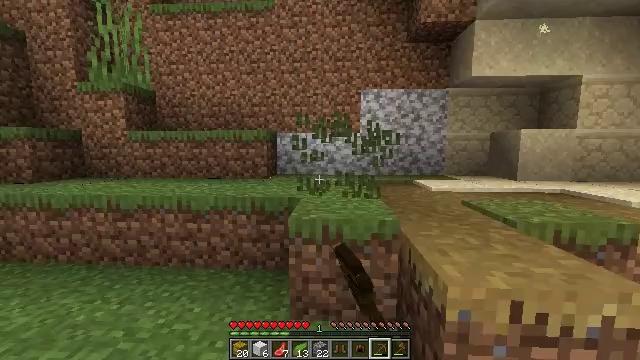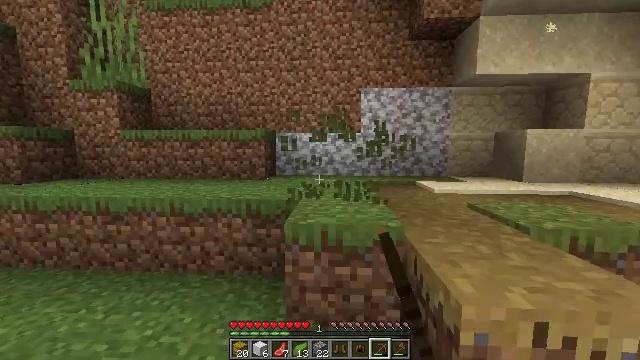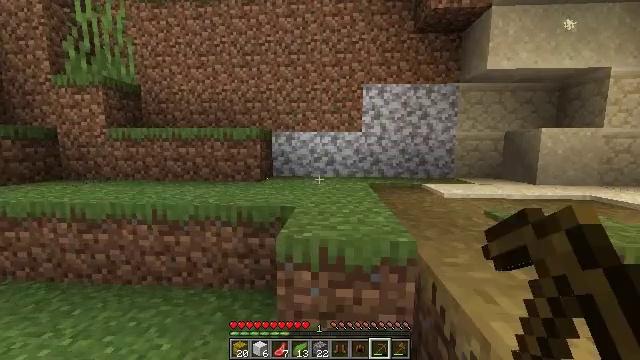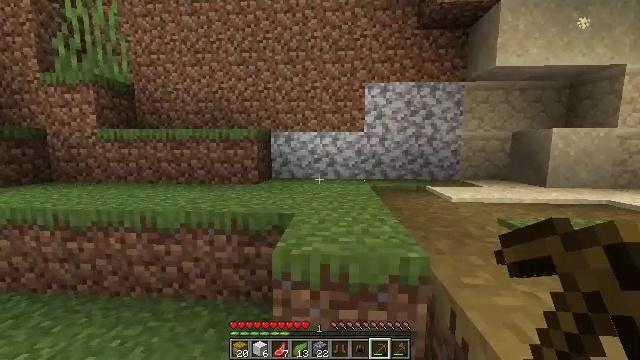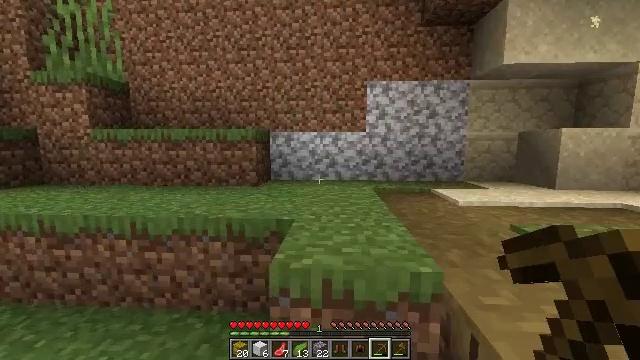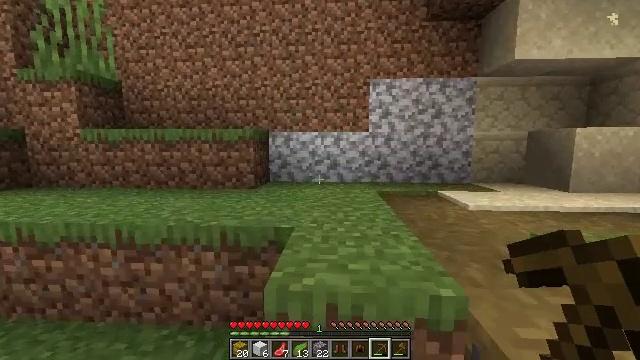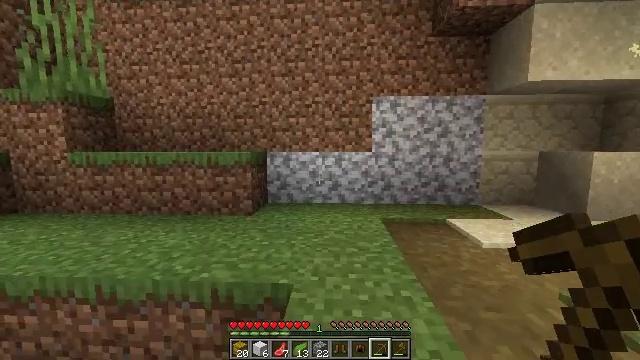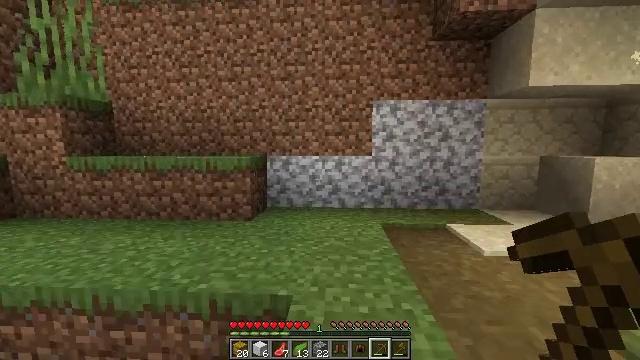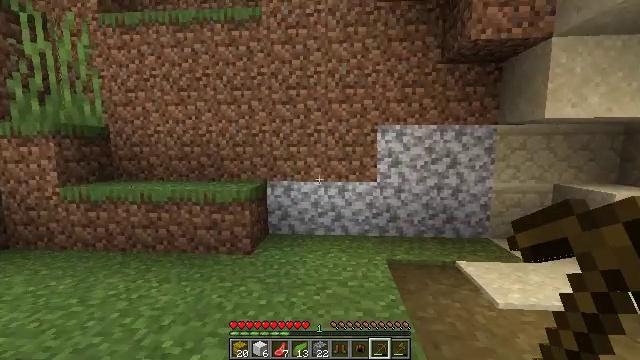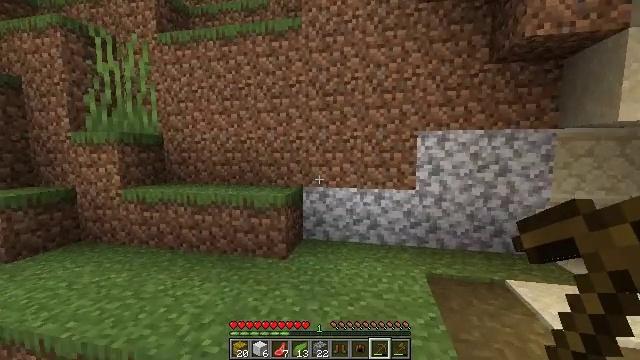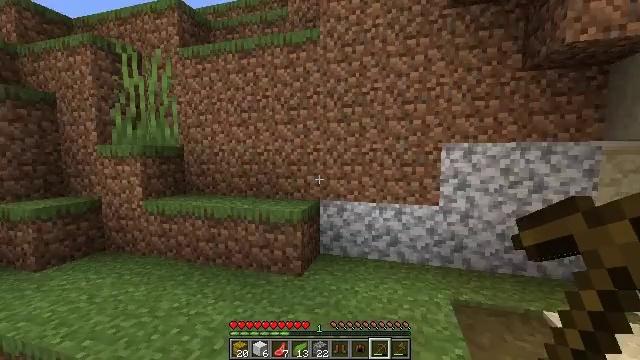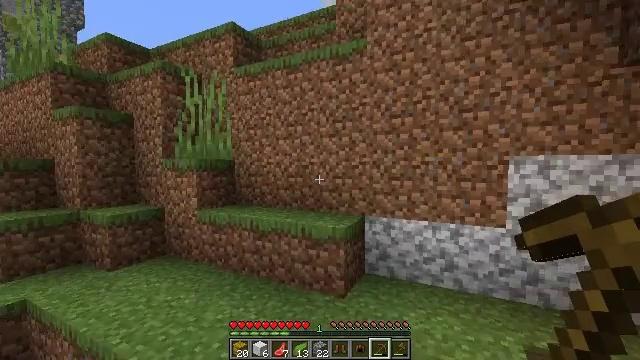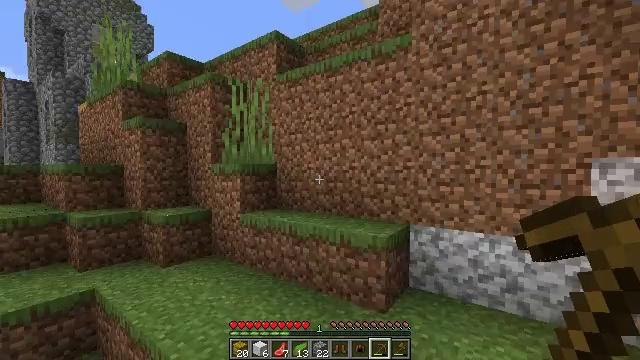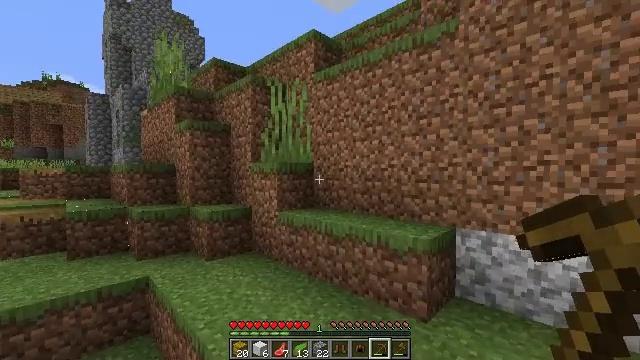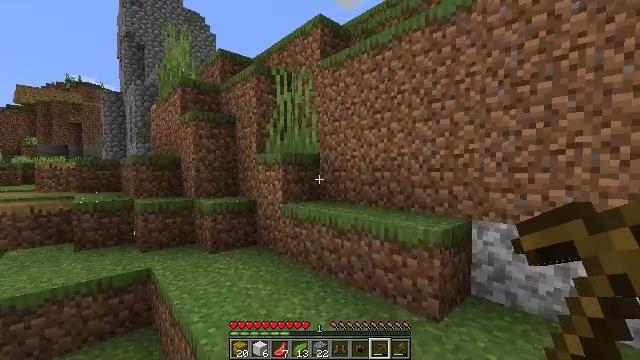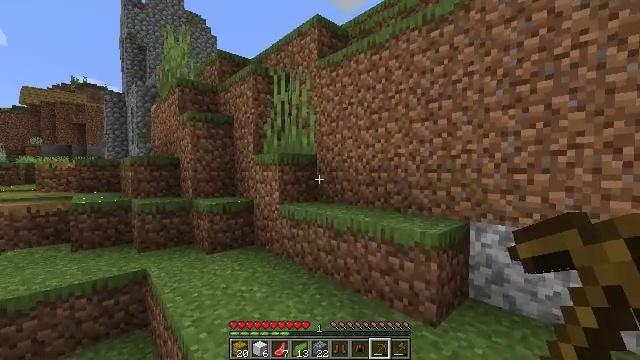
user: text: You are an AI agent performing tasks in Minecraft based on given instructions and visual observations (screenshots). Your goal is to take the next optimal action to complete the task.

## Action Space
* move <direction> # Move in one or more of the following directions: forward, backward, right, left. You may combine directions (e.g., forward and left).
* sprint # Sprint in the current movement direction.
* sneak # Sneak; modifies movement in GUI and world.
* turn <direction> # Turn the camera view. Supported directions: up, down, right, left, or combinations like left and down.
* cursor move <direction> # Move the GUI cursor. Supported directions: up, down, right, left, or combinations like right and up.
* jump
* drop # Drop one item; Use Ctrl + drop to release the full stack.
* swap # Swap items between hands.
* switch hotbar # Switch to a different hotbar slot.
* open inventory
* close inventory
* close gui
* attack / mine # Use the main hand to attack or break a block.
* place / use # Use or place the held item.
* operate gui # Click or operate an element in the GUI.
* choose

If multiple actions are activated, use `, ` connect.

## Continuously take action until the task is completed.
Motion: motion action
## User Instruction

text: Collect tall grass by breaking it.
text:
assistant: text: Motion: move forward
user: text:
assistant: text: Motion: move forward
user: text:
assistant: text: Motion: move forward
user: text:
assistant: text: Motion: move forward
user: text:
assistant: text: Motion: move forward
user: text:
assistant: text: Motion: move forward, jump
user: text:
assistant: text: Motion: move forward, jump
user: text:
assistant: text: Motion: move forward, jump
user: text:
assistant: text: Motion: move forward, turn left, jump
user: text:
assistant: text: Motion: move forward, turn left, jump
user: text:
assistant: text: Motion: move forward, turn left and up, jump
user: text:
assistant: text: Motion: move forward, turn left and up, jump
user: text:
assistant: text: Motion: move forward, turn left, jump
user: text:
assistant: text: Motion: move forward, sprint, turn left, jump
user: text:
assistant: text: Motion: move forward, sprint, jump
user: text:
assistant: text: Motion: move forward, sprint, jump
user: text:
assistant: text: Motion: move forward, sprint, jump
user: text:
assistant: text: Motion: move forward, turn up, jump
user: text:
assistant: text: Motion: move forward, turn left and up, jump
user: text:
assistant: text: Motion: move forward, turn left and up, jump
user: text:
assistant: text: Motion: move forward, jump
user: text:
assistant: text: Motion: no_op
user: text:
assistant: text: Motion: turn left, attack / mine
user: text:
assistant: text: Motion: attack / mine
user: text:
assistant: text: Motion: attack / mine
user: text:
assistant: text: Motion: turn left and up
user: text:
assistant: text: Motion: no_op
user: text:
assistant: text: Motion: no_op
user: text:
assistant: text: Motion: no_op
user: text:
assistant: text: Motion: no_op